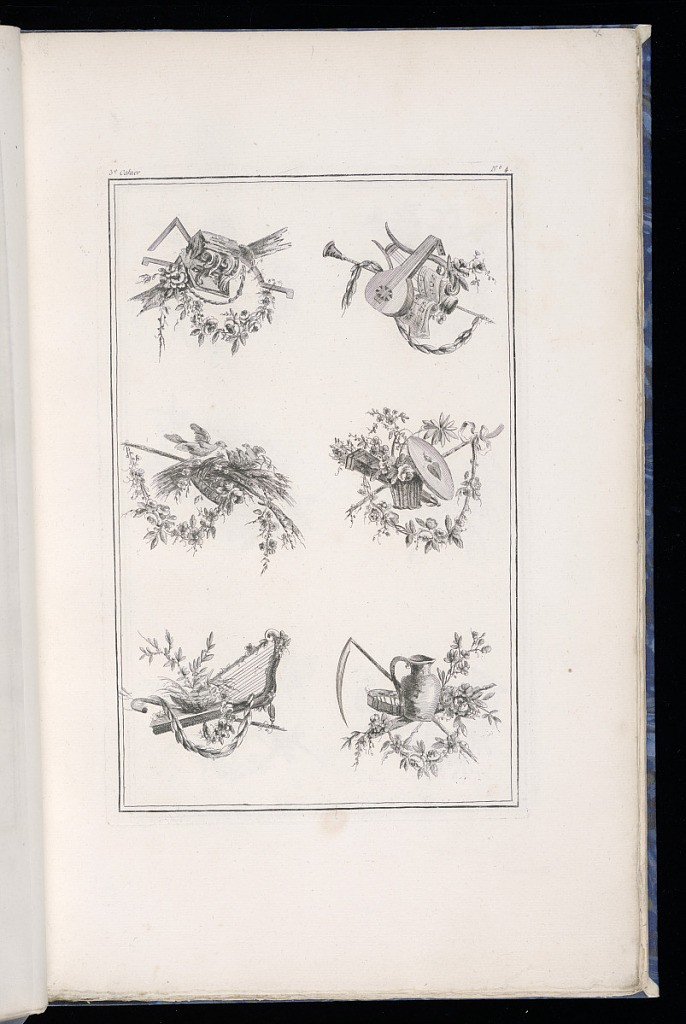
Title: Trophy Designs
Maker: Pierre Ranson, French, 1736–1786
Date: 1777–79
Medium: Etching on paper
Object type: Print
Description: Six designs for trophies incorporating leaves, flowers, architectural fragments, corbels, measuring devices, lute, lyre, music, birds, baskets, quiver of arrows, target, harp, jug, and a scythe. The plate is numbered.